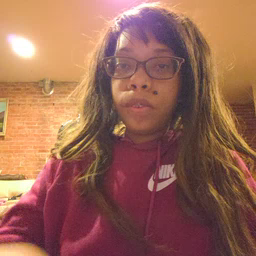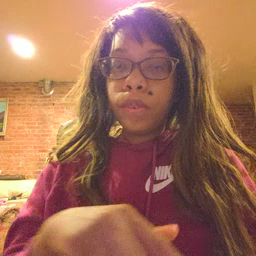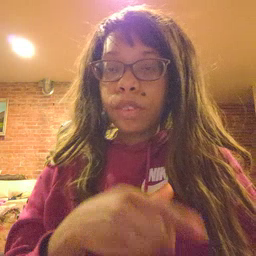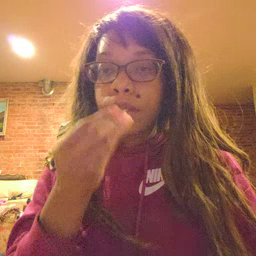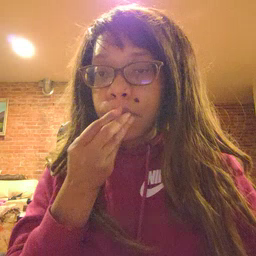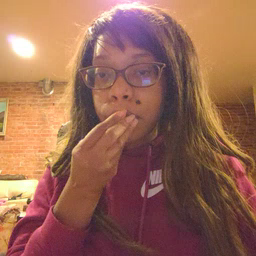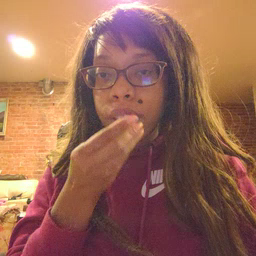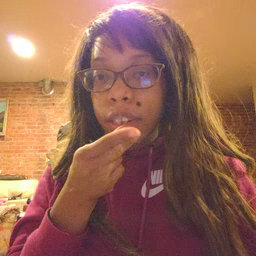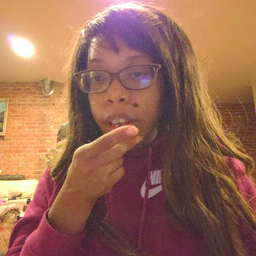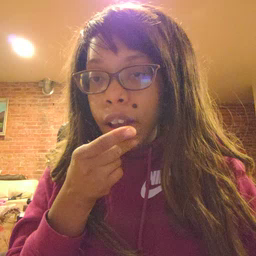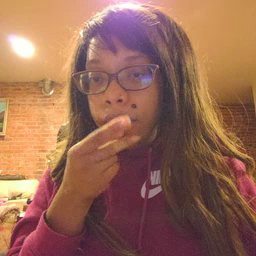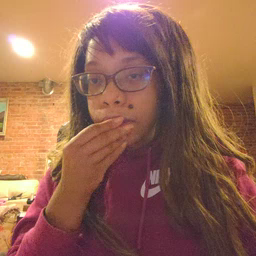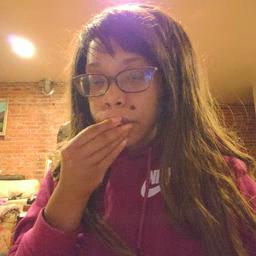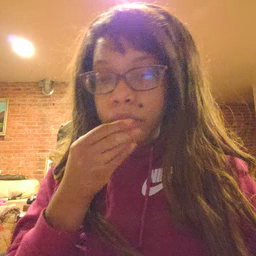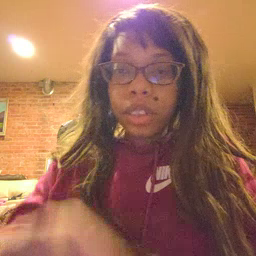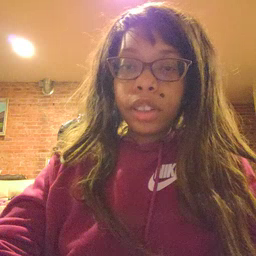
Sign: snack